Question: I have a Postman collection exported as json and integrated into Azure DevOps pipelines. It currently uses a URL variable from the Postman environment exported as json.
I need to set the URL variable in Azure DevOps and use it in my Postman tests.
I have set the variable in the Command Line task for running tests (see the screenshot).
Question 1. I'm not sure if this is the correct place to set this variable.
Question 2. How do I pass the Azure variable into the Postman tests?

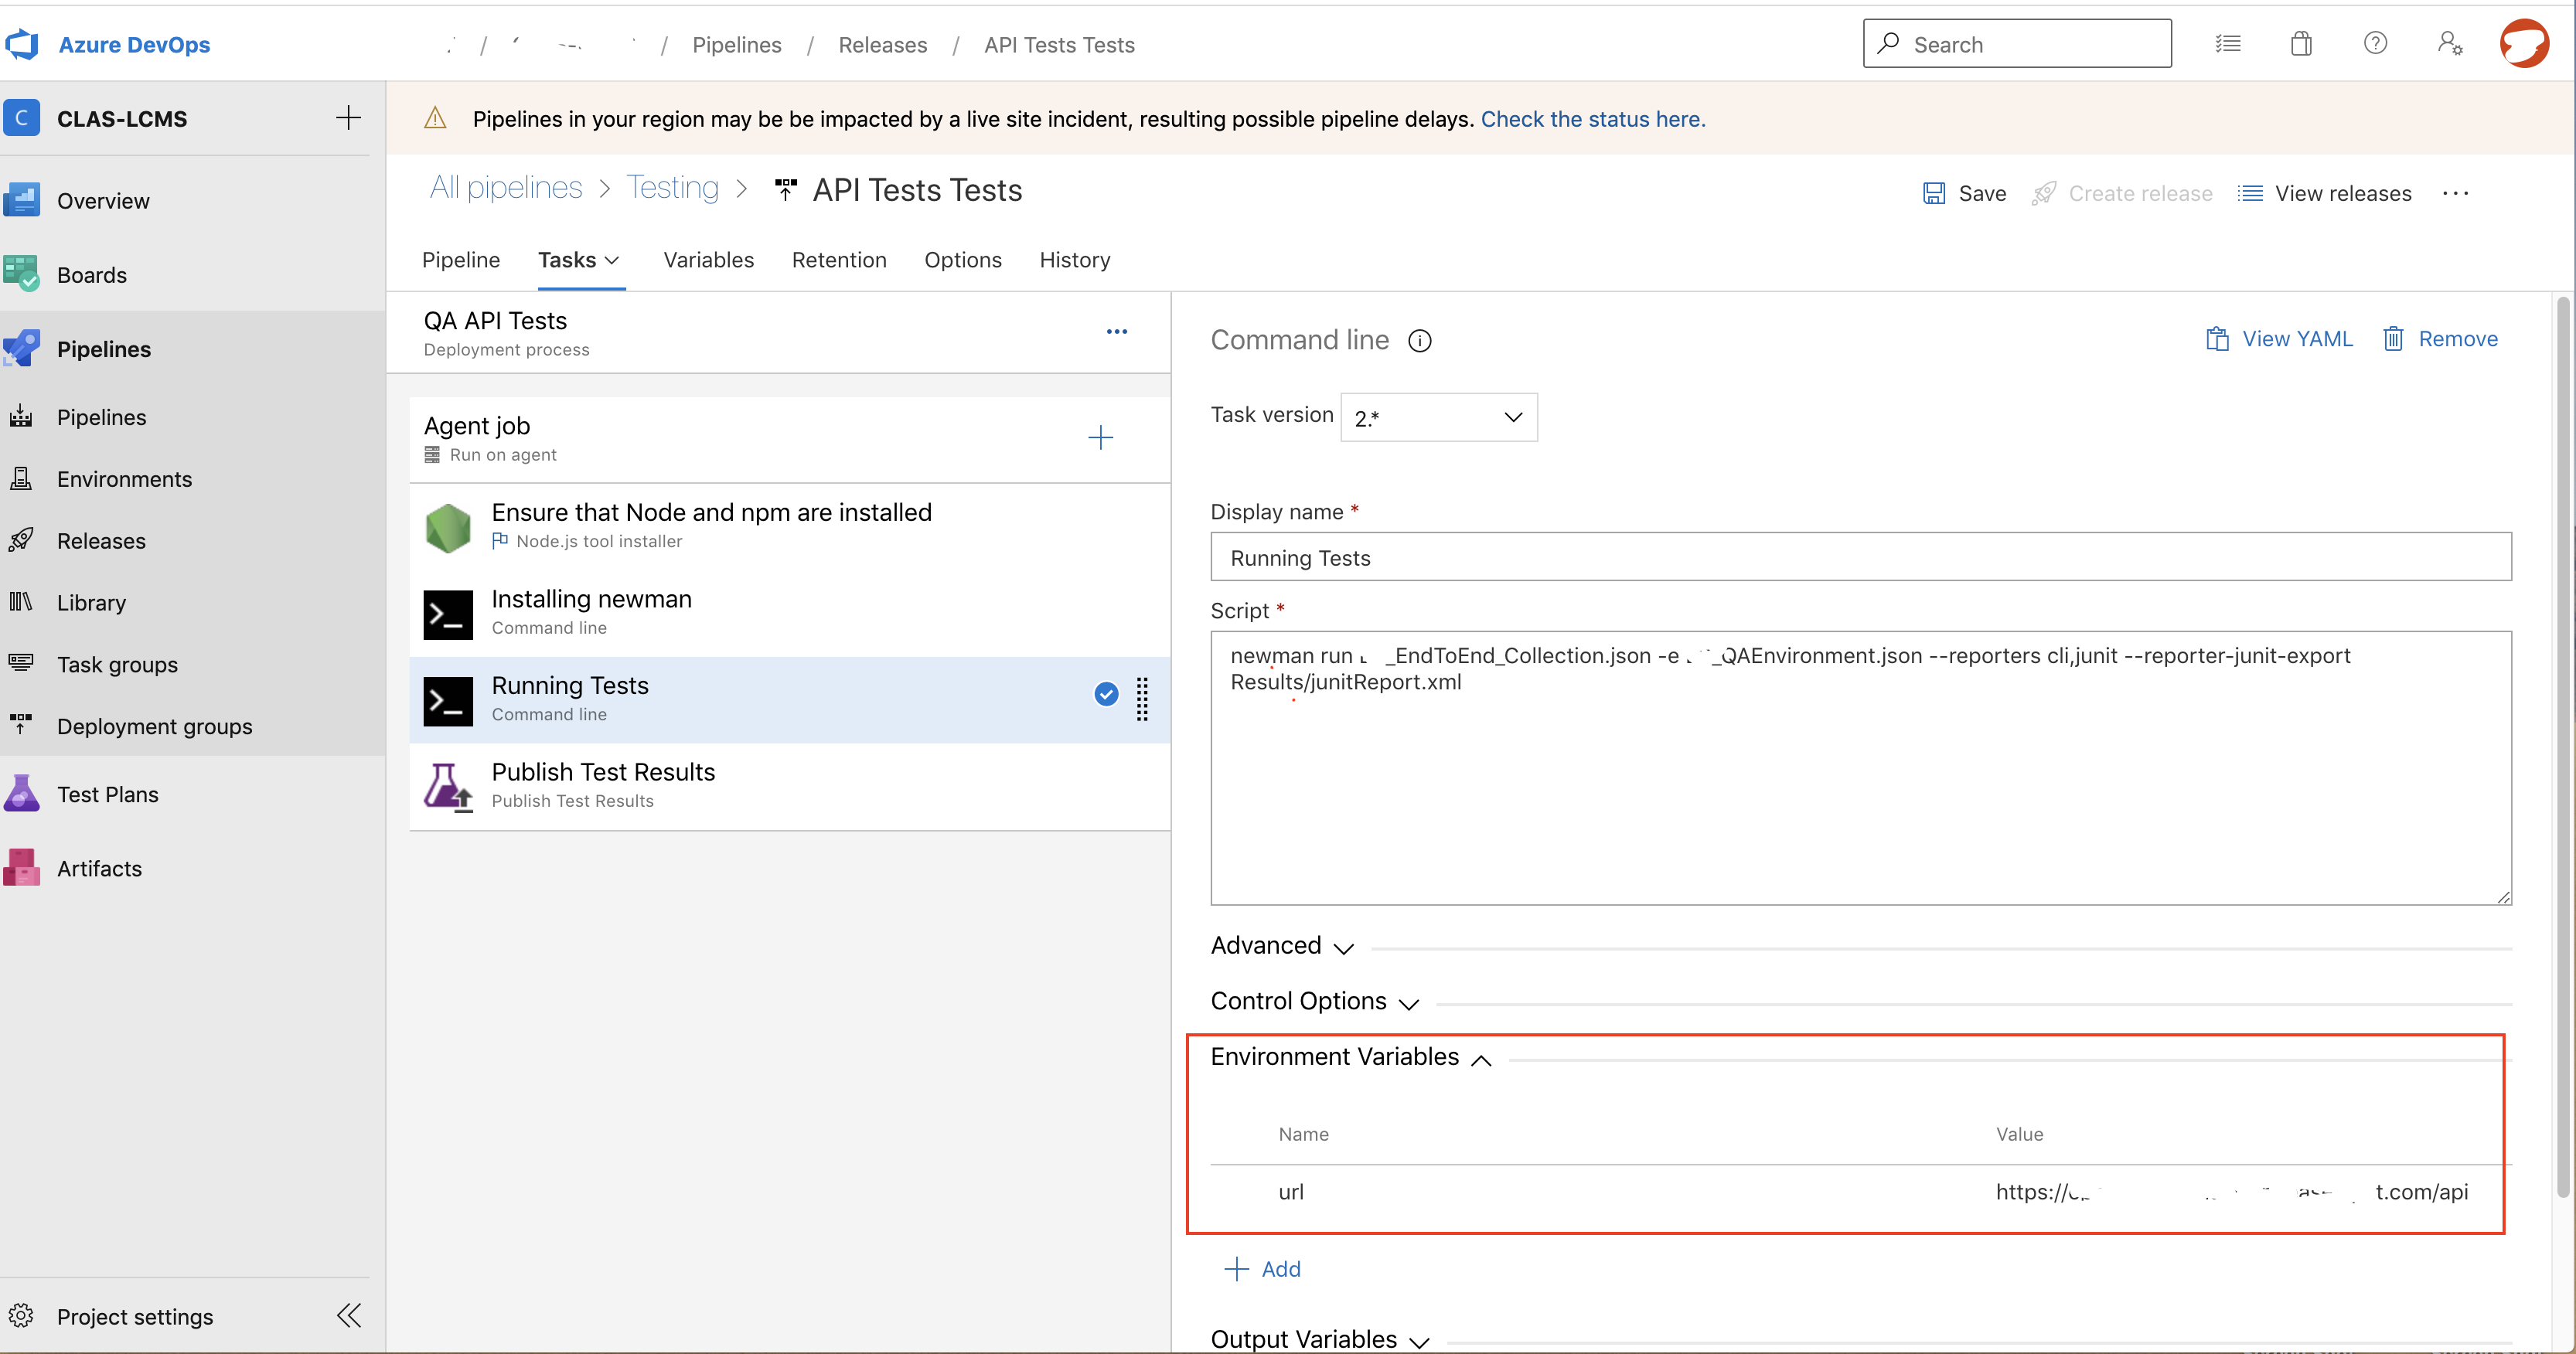
Answer: In addition to running postman test with a script, I also recommend that you use this out-of-the-box task:'Newman the cli Companion for Postman' from extension: <URL>.
You can directly set the global variable in this task.
Yaml sample:
'''
steps:
- task: NewmanPostman@4
displayName: 'Newman - Postman'
inputs:
collectionFileSource: 'test1.postman_collection.json'
environment: 'test.postman_environment.json'
globalVars: 'aa=azuretest23'
ignoreRedirect: false
bail: false
sslInsecure: false
htmlExtraDarkTheme: false
htmlExtraLogs: false
htmlExtraTestPaging: false
'''
You can hard code global variables directly, or you can use pipeline variables(e.g. 'aa=$(var)')
<URL>
<URL>
Using this task may make it easier for you to set environment variables and global variables.
Here is my example:
In Release Pipeline:
<URL>
You could test the same settings in Postman and check if it could work.
In Postman:
<URL>
'testurl' is 'global variable'. 'version' is 'environment variable'.